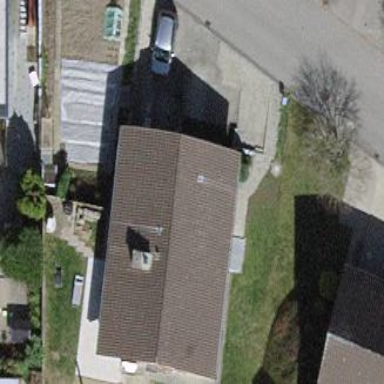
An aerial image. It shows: Building with tile roof.